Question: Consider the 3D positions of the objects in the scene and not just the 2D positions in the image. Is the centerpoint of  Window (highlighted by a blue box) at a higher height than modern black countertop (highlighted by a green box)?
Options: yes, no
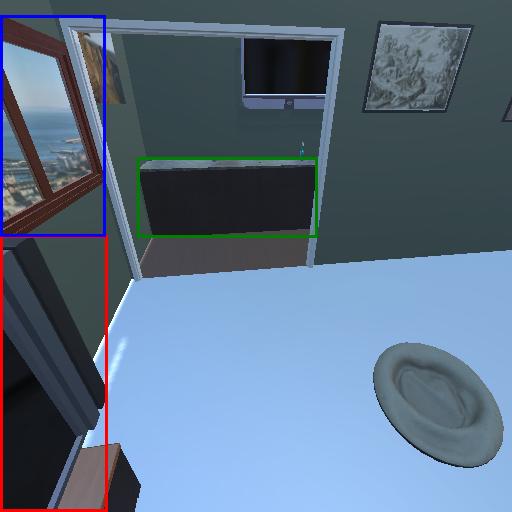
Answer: yes